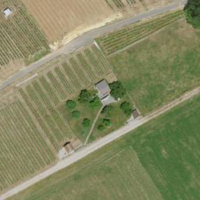
EUNIS habitat code: 40
Species observed at this site:
Melittis melissophyllum